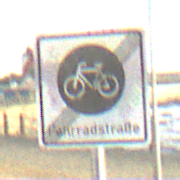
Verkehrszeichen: EndeFahrradstrasse
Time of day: MorningAfternoon
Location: Outdoor (Suburban)
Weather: PartlyCloudy
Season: NotSpecified
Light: Natural